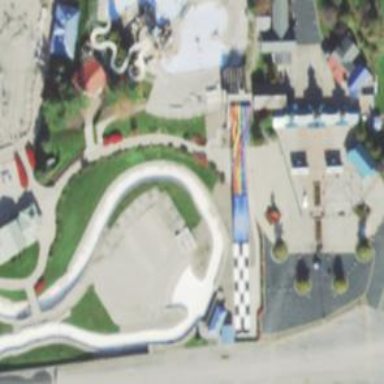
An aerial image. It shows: Water slide attraction.